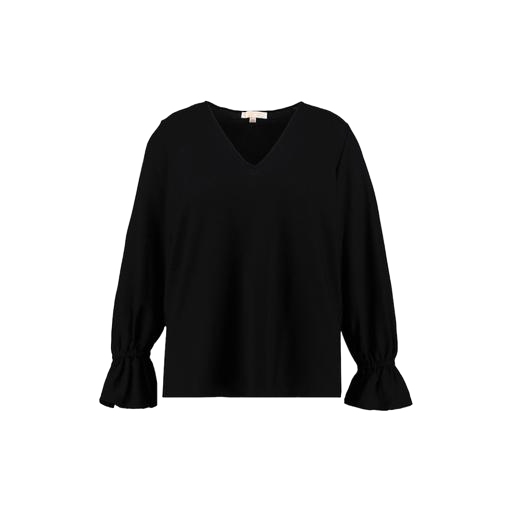
black v-neck top only macy, black emily v neck flute sleeve, black bell-sleeve top, white background